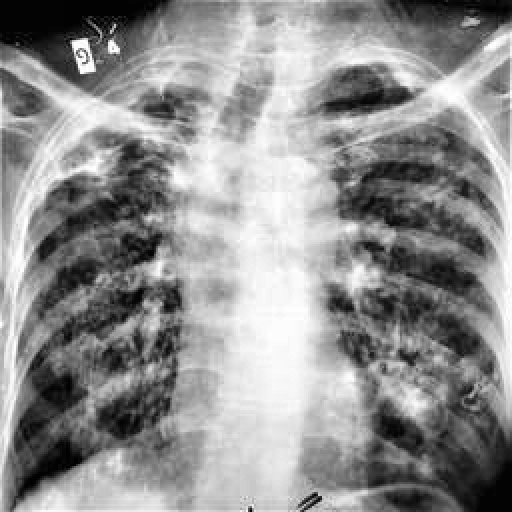
Finding: TUBERCULOSIS